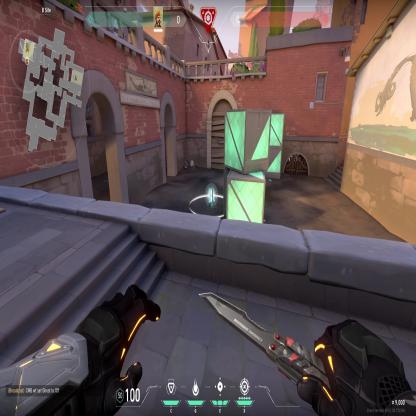
Label: planted spike